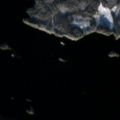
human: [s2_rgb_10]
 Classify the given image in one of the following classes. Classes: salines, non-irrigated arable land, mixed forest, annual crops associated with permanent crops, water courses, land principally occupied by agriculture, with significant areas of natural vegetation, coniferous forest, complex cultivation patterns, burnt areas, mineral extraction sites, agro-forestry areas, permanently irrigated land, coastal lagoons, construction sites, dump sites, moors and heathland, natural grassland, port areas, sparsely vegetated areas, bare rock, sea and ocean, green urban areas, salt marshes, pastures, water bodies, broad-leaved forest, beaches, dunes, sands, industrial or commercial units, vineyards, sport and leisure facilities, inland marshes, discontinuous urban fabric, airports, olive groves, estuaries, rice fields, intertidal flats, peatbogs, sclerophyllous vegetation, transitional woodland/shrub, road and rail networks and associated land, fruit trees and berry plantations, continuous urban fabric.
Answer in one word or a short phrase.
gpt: coniferous forest, mixed forest, water bodies